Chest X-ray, PA view. Patient: 52 years old, sex F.
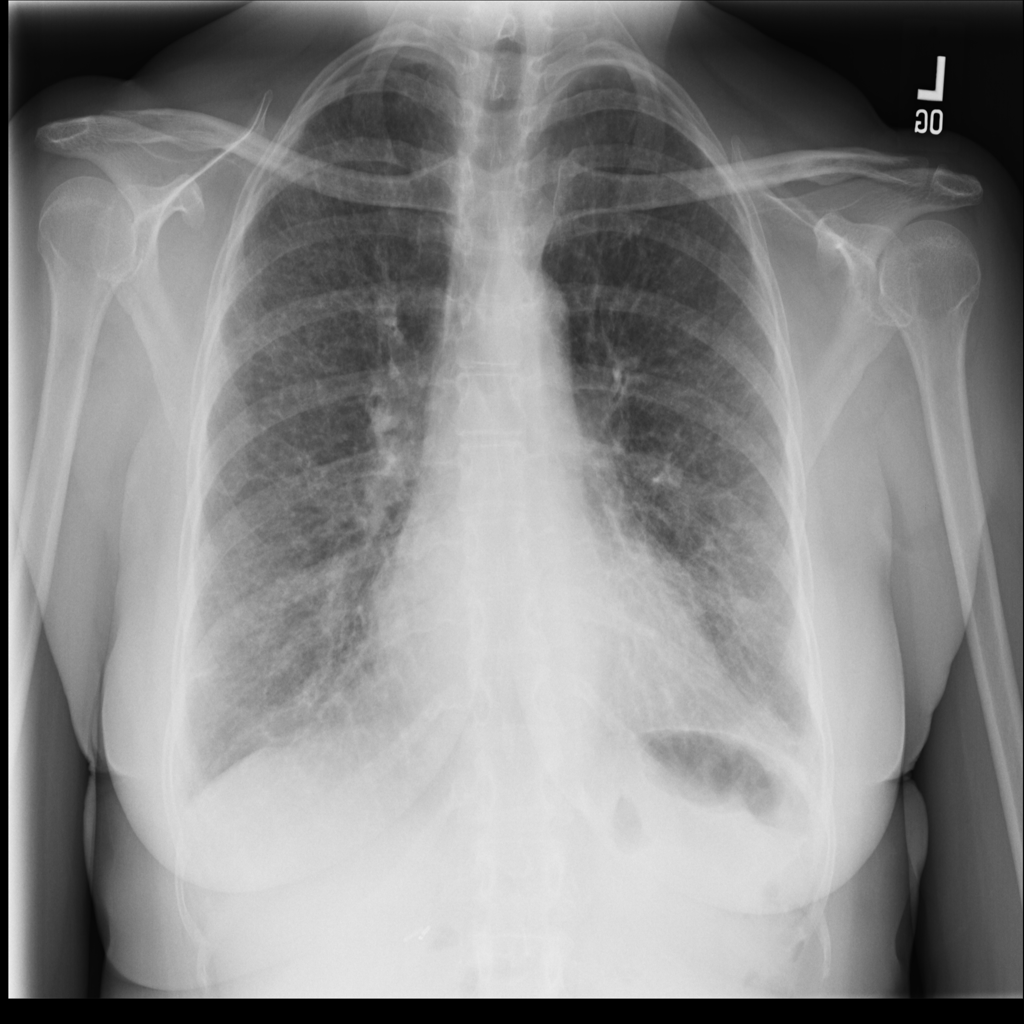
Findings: Fibrosis, Infiltration